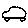
Label: car